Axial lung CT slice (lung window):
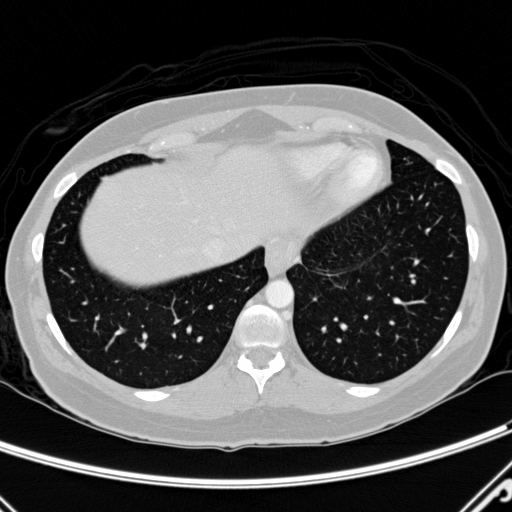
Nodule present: no